Interaction volume radius: 5 \u00c5
Interaction volume height: 15 \u00c5
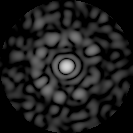
Disorder parameter: 0.8356